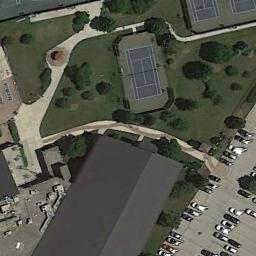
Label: tennis_court